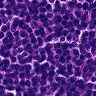
Metastatic tissue present: no